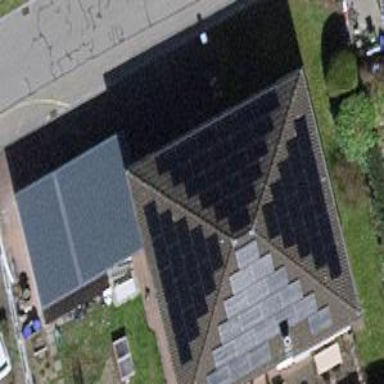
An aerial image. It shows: Solar power generator utilizing photovoltaic technology with solar photovoltaic panels.